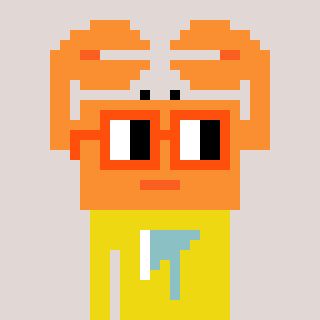
a pixel art character with square orange glasses, a crab-shaped head and a yellow-colored body on a warm background